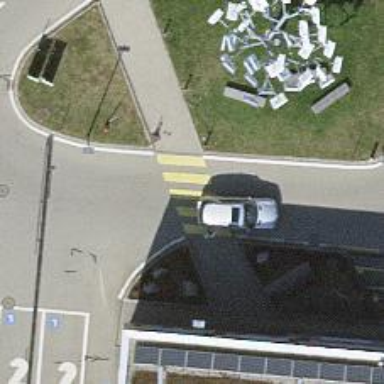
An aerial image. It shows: Uncontrolled zebra crossing.